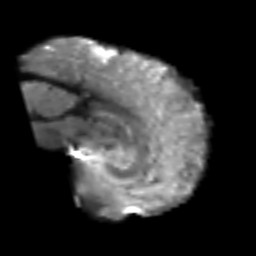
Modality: T2w
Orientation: sagittal
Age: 43
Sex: male
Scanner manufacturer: siemens
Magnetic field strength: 3 T
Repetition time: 6.1 s
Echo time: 0.101 s